四年级 · 度量几何学
我们研究过三角形和四边形的内角和, 如下图: 。

请你根据已有经验, 画一画, 算一算, 求出下面这个多边形的内角和。

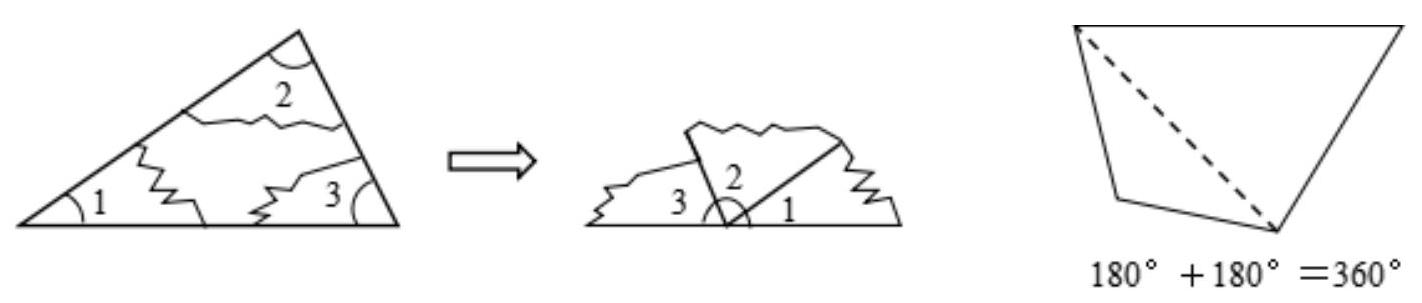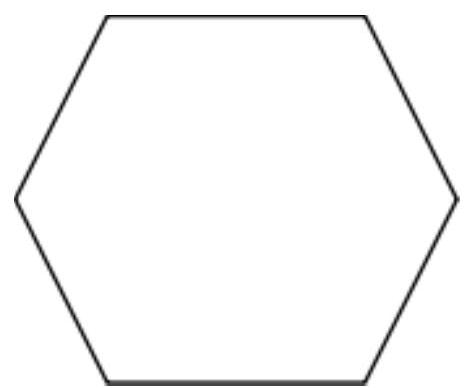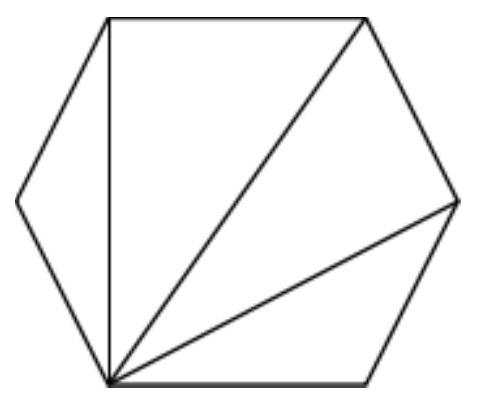
答案: 解图见详解过程; $720^{\circ}$

【分析】通过画线可将正六边形分割成 4 个三角形, 根据一个三角形的内角和为 $180^{\circ}$, 所以正六边
形的内角和为 $180^{\circ} \times 4$, 据此解答即可。

【详解】如图所示:

$180^{\circ} \times 4=720^{\circ}$

所以这个多边形的内角和是 $720^{\circ}$ 。

【点睛】本题主要考查多边形的内角和, 关键利用转化思想, 把多边形转化为三角形进行计算。